Question: I cannot figure out why only 2 of my 3 lists are being shown (trying to display all three of them in columns using zip)
'''
def columns(card_list = ()):
for line in zip(card_list[0],card_list[1],card_list[2]):
print('{:30}{}'.format(*line))
'''

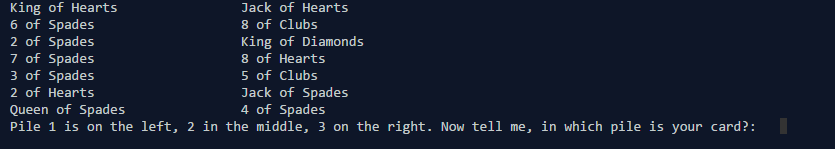
Answer: The last item in the list is being discarded by your format string. You should add a third placeholder for that:
'''
print('{:30}{:30}{:30}'.format(*line))
# ^^^
'''